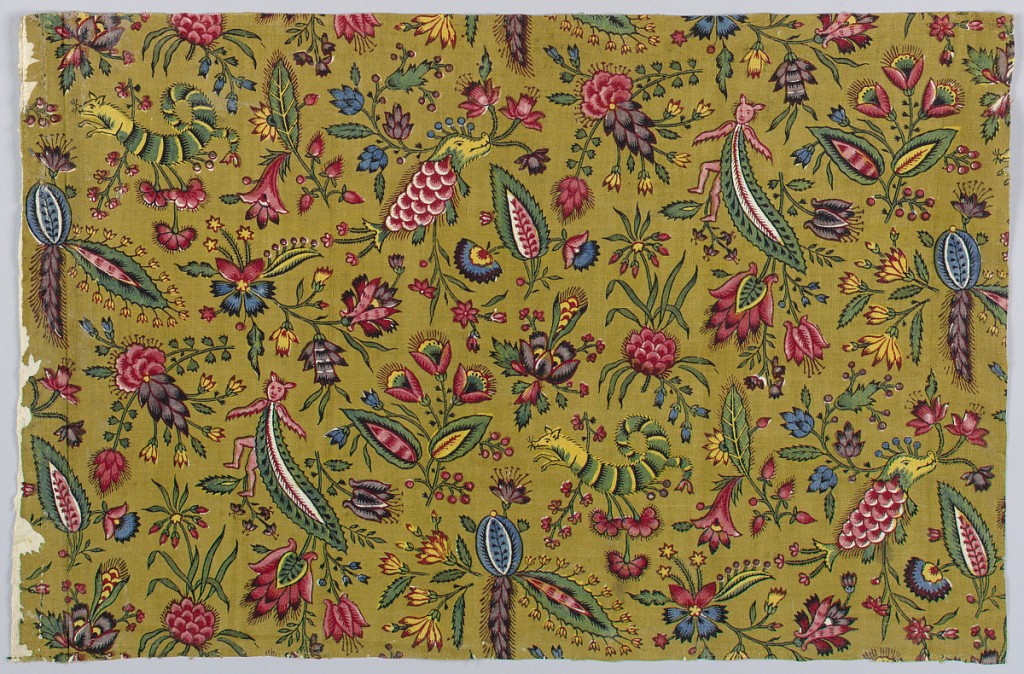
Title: Les Coquecigrues
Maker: Oberkampf & Cie., Jouy-en-Josas, France, 1759–1815
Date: ca. 1792
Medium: cotton Technique: block printed with some colors applied by brush, on plain weave foundation Label: block printed cotton with some colors applied by brush
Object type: Textile
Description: Fragment of printed cotton with small-scale design of exotic flowers and fantastical insects in blue, green, yellow, and many shades of purple, red and pink on a puce ground.